Question: I've been pounding and pounding on this.
I have a comment section on my site with an option to edit with a Twitter Bootstrap dropdown button, but I as you can see below, it's hidden by the following comments.

I know it's not an 'overflow' issue, as you can see the bottom of it under the last comment. So it can only be 'z-index' layering issue. But I put all the comments on 'z-index: 4' and the dropdown on 'z-index: 1000', so I have no idea what to do!
Here is a jsFiddle: <URL>
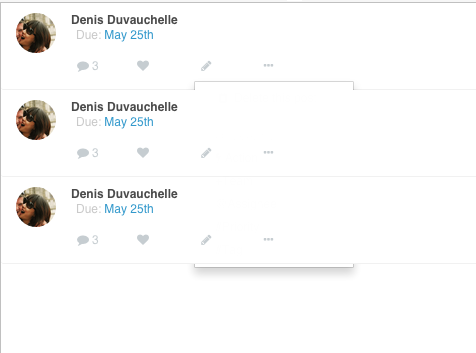
Answer: Try removing:
'''
.animated { -webkit-animation-duration: 1s; animation-duration: 1s; -webkit-animation-fill-mode: both; animation-fill-mode: both; }
'''